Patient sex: F
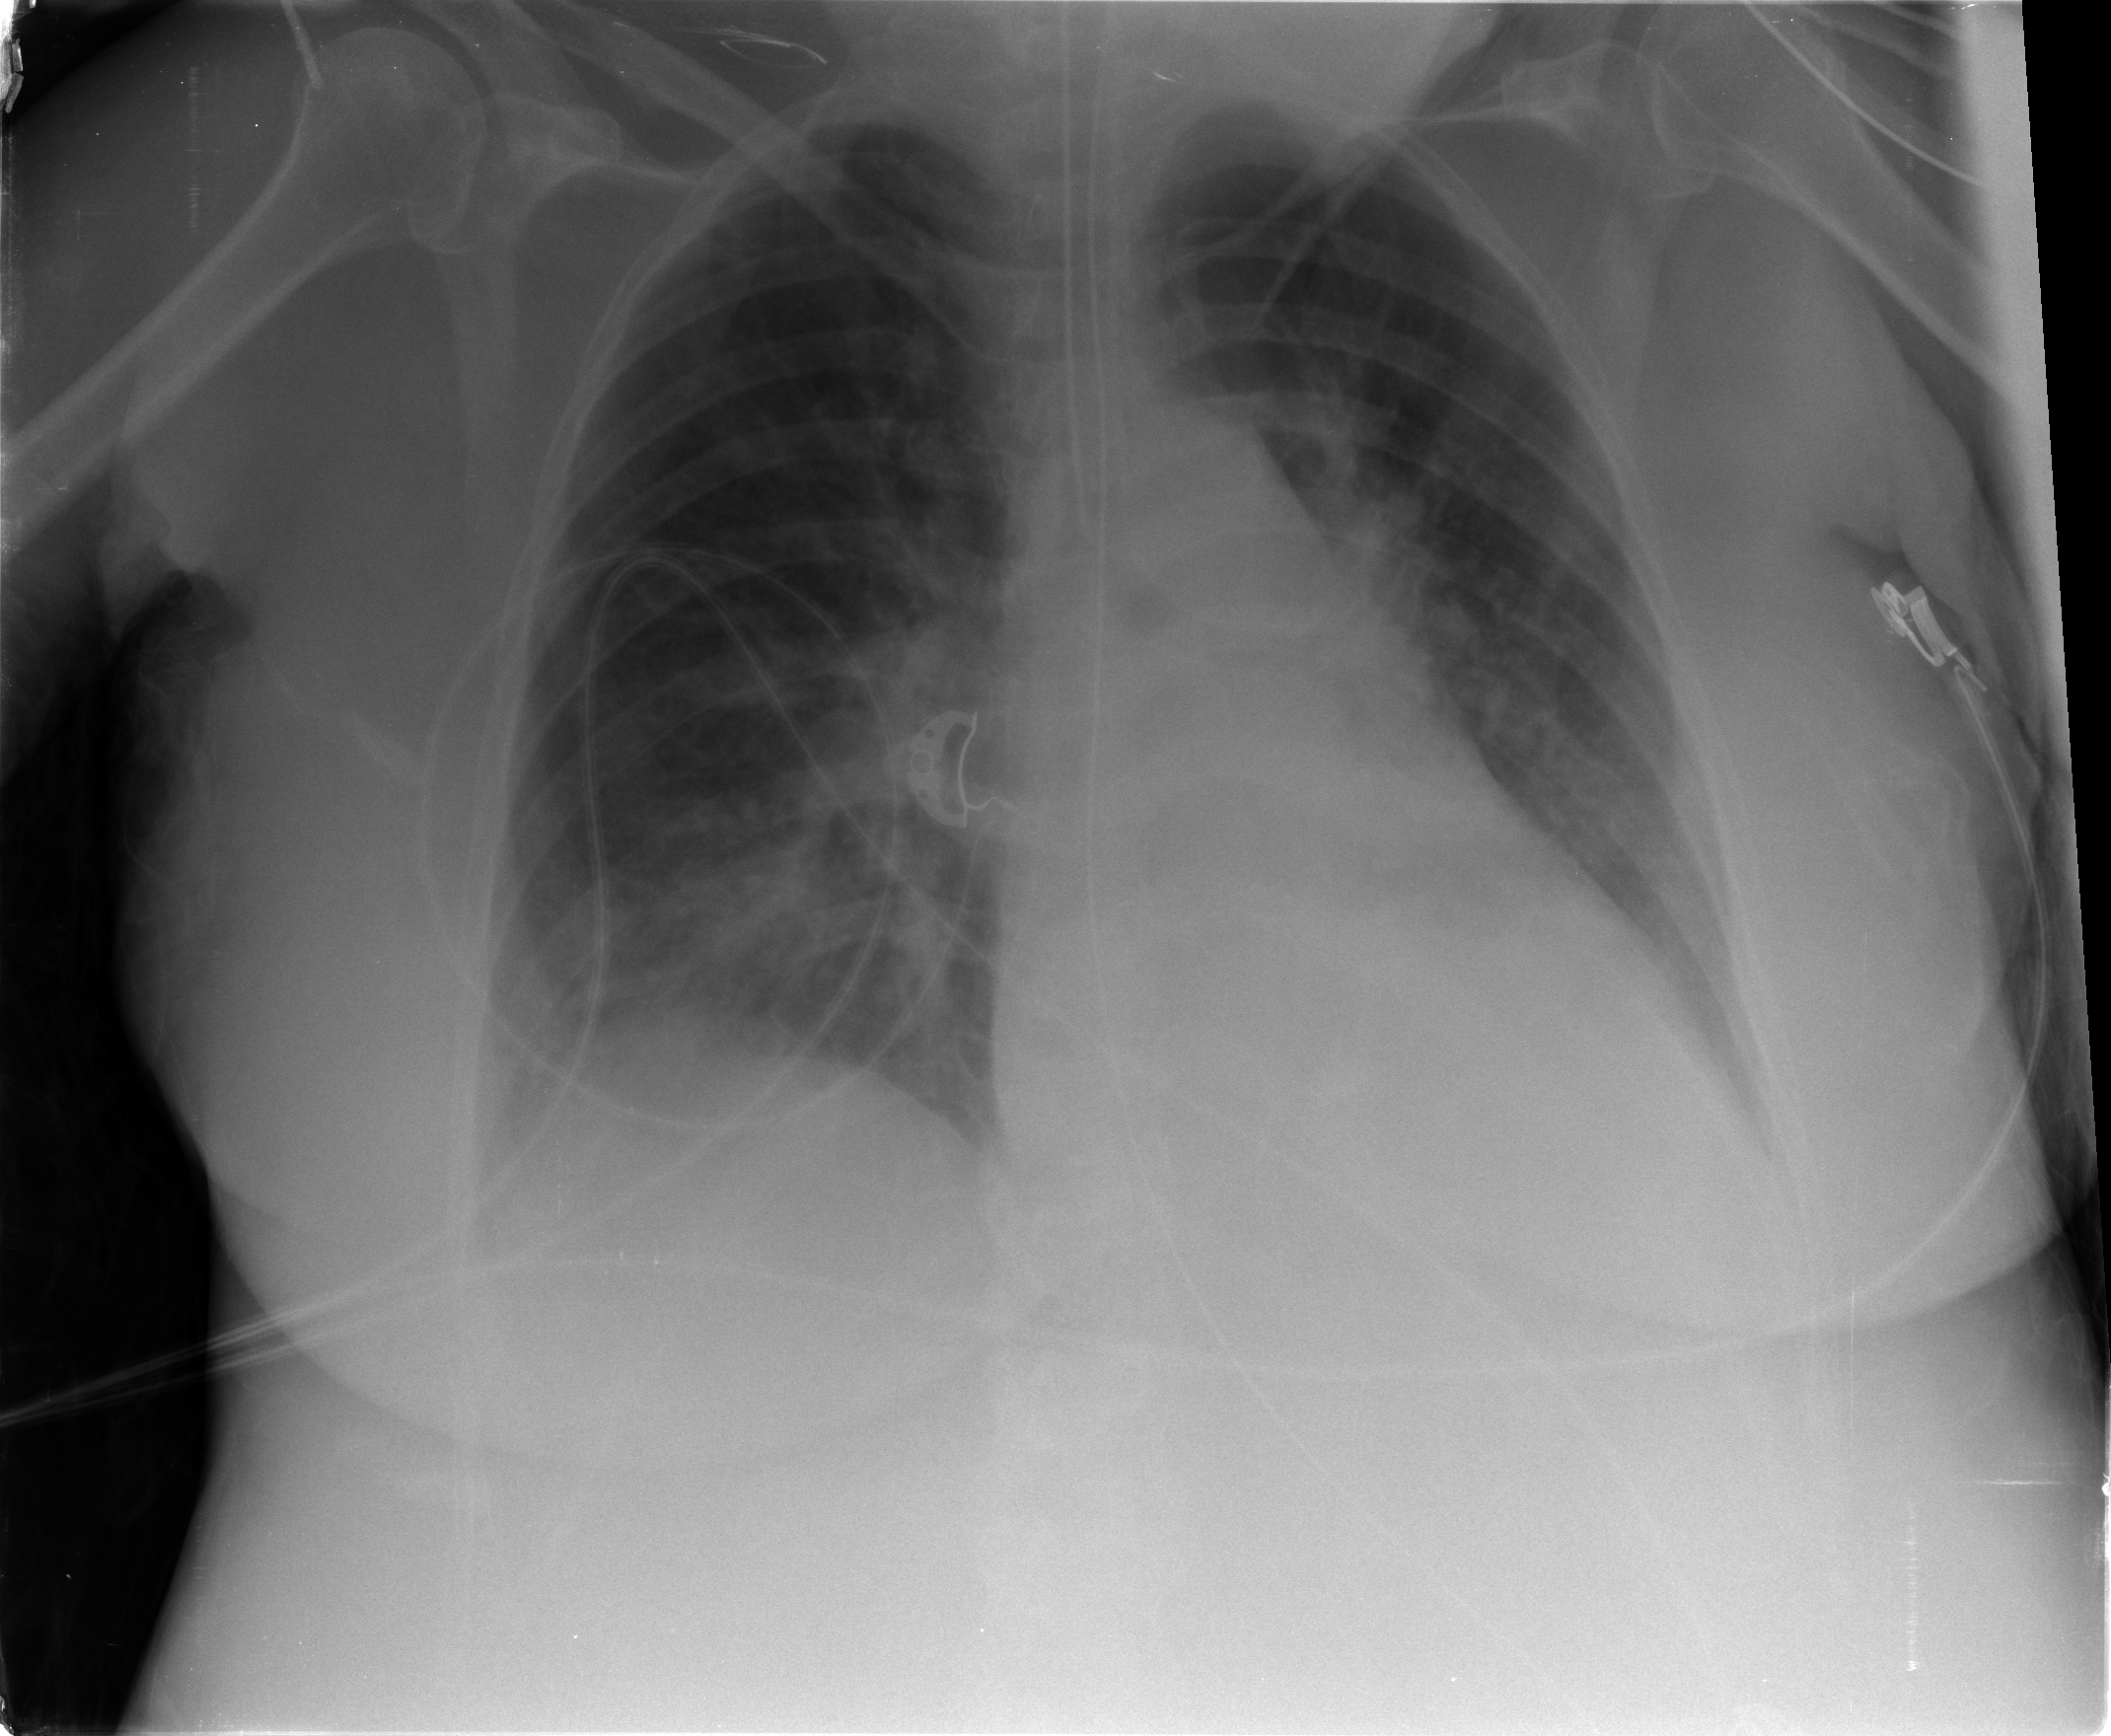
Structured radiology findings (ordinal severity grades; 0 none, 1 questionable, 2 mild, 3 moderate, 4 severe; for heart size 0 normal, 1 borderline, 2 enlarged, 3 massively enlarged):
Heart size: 2
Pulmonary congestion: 2
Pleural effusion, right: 2
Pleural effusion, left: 2
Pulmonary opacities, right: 2
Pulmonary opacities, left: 0
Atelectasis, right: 2
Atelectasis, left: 2